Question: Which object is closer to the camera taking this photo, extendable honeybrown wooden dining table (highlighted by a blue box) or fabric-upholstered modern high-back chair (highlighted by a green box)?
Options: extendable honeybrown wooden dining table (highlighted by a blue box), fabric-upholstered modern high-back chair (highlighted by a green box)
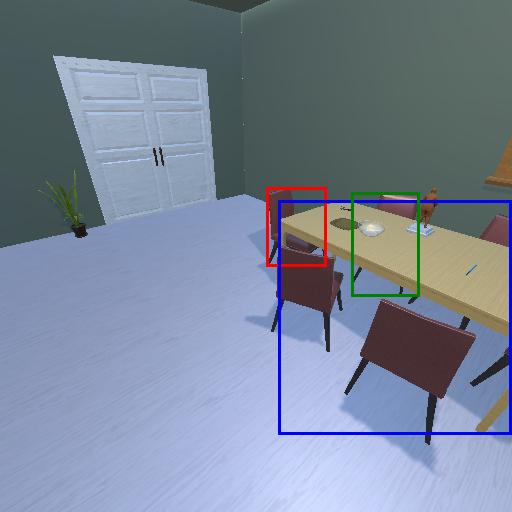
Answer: extendable honeybrown wooden dining table (highlighted by a blue box)